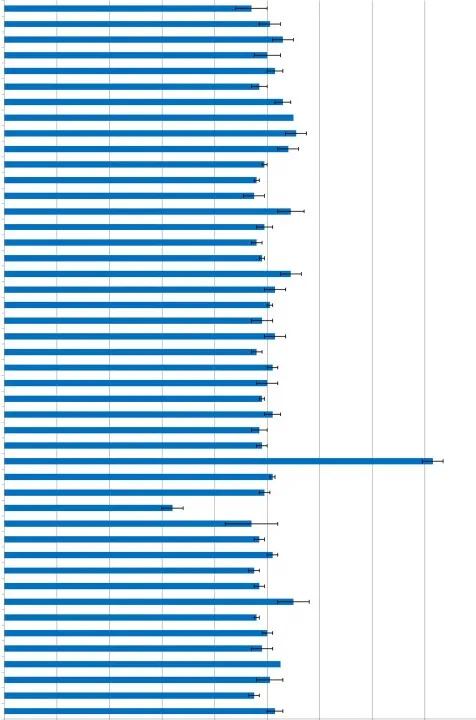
MLPA ratio chart of proband. Analysis revealed gain for gene DMRT1 in 9p24.3 region (1,63+/-0,04) and loss for gene VIPR2 (0,64+/-0,04) located in 7q36.3.
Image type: chart (chart)